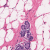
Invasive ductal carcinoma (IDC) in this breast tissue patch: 0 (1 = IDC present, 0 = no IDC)